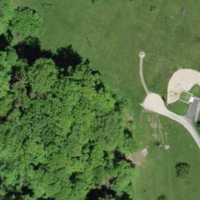
EUNIS habitat code: 25
Species observed at this site:
Milvus milvus